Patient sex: F
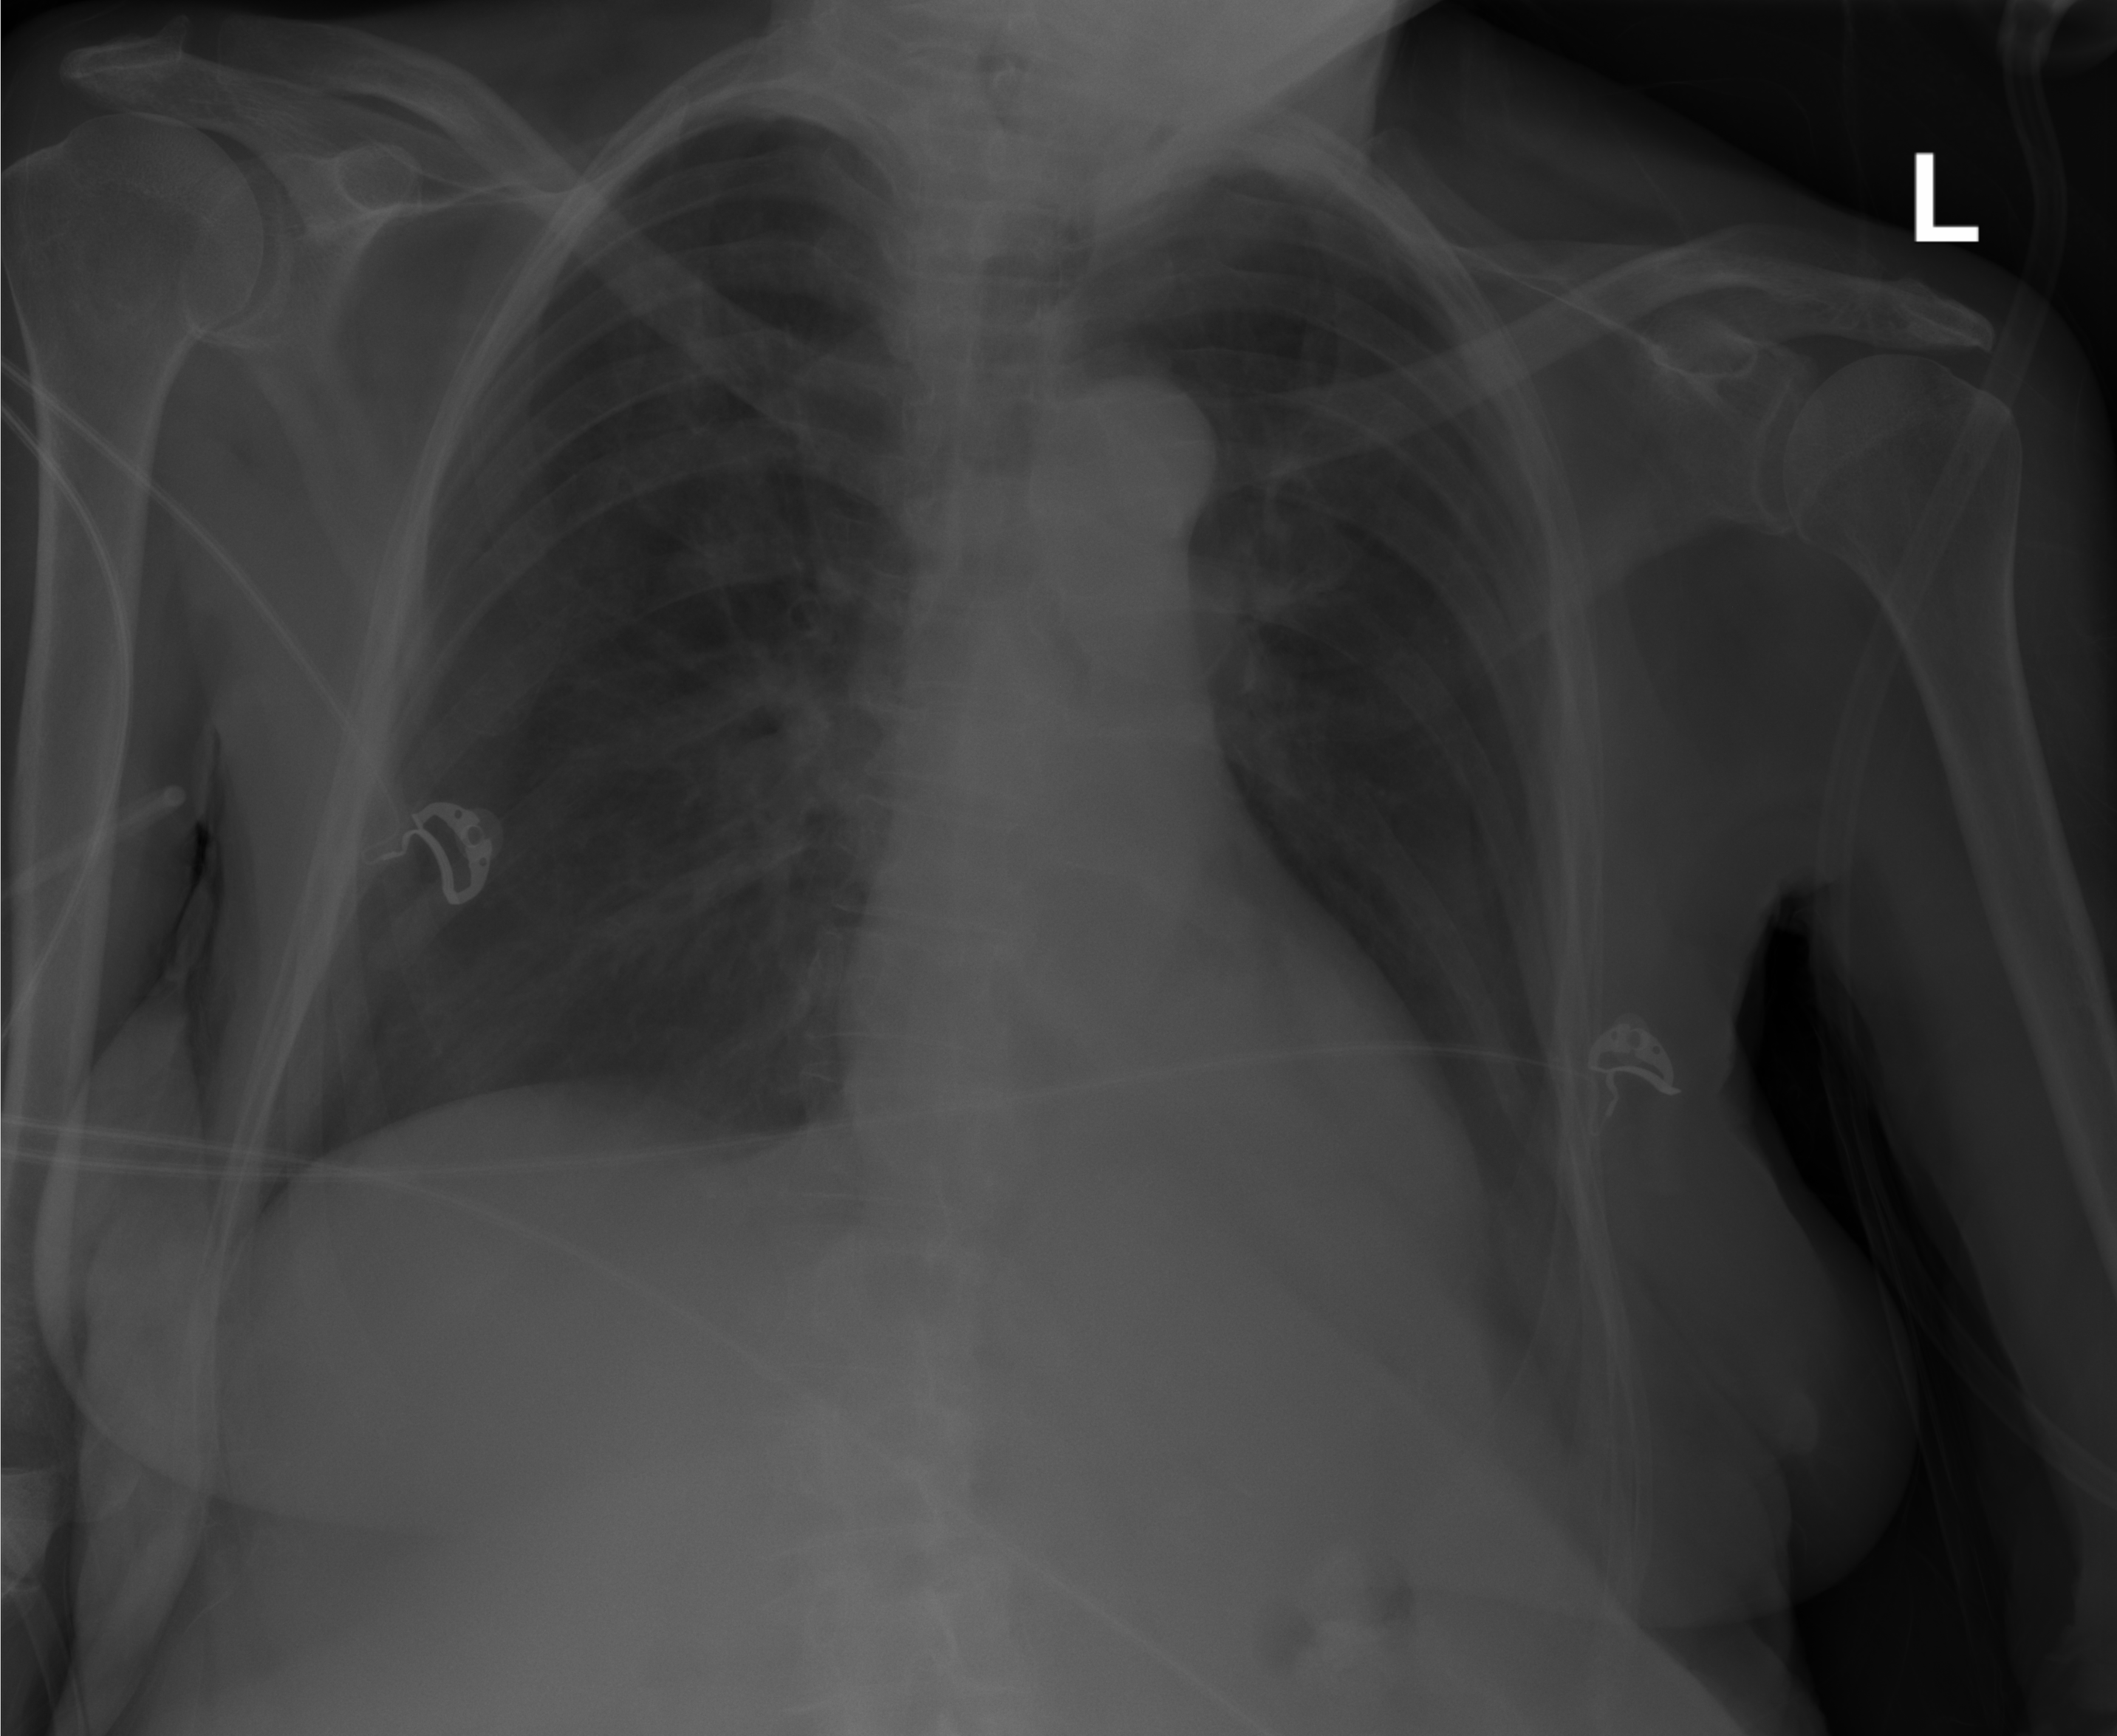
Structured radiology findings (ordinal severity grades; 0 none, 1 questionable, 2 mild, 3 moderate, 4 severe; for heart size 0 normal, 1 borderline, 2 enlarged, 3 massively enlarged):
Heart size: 0
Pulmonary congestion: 2
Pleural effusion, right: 0
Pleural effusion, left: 2
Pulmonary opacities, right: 0
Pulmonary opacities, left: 0
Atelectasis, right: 0
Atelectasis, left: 2